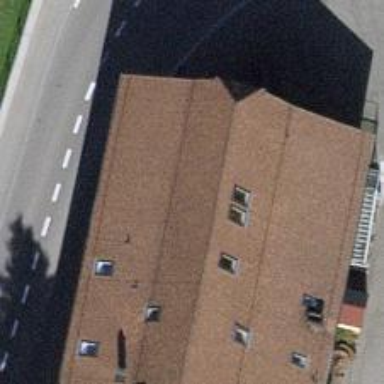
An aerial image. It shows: Restaurant.